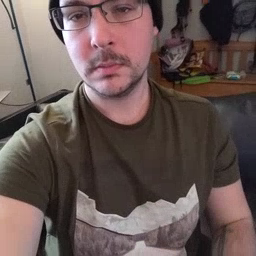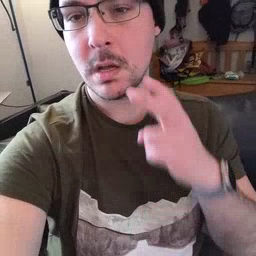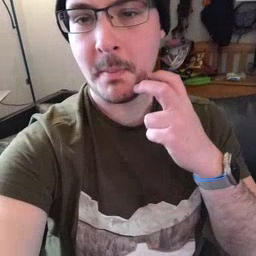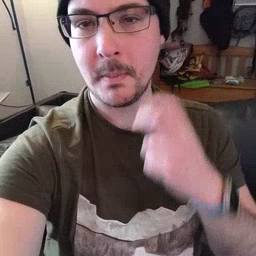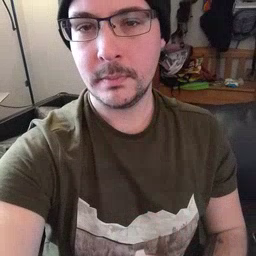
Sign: gum